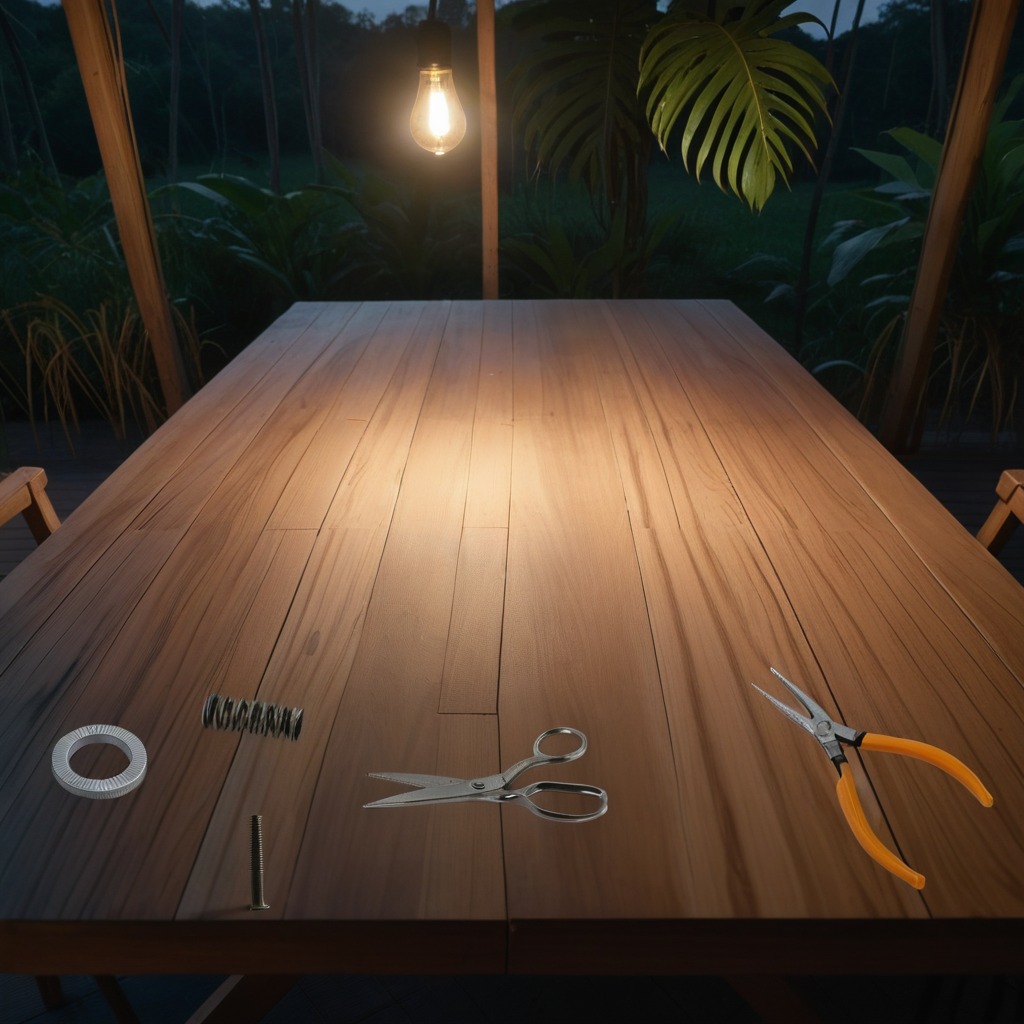
A flat metal washer, a metal machine screw, pliers, a coiled metal spring, and a pair of scissors are lying on the wooden table.